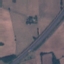
Label: Highway